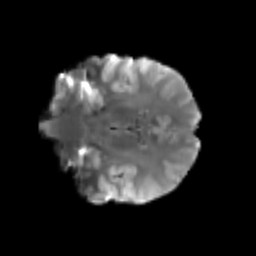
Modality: T2w
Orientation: coronal
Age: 25
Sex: male
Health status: healthy
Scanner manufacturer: siemens
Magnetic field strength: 3 T
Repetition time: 3.6 s
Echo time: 0.092 s